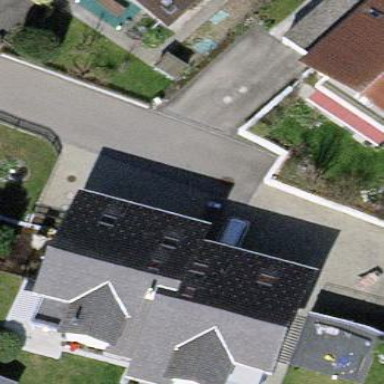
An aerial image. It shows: Simple and straightforward house.